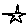
Label: star